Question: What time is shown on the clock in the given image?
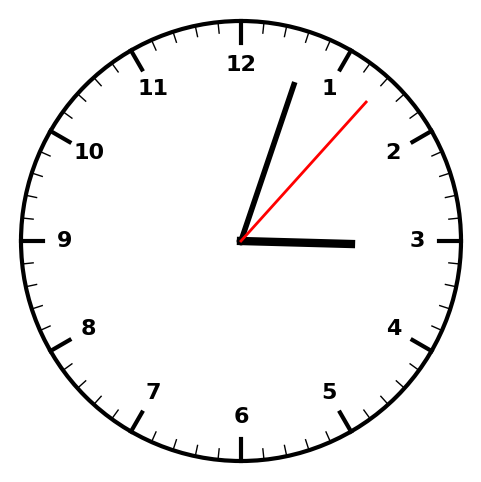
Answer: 03:03:07